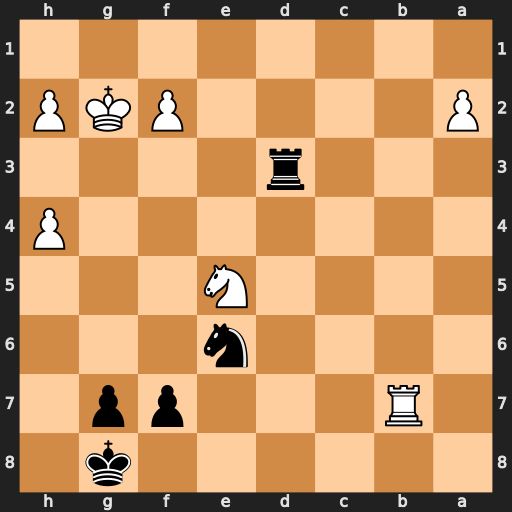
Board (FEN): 6k1/1R3pp1/4n3/4N3/7P/3r4/P4PKP/8
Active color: b
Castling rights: -
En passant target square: -
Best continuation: Nf4+ Kf1 Rd1#